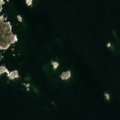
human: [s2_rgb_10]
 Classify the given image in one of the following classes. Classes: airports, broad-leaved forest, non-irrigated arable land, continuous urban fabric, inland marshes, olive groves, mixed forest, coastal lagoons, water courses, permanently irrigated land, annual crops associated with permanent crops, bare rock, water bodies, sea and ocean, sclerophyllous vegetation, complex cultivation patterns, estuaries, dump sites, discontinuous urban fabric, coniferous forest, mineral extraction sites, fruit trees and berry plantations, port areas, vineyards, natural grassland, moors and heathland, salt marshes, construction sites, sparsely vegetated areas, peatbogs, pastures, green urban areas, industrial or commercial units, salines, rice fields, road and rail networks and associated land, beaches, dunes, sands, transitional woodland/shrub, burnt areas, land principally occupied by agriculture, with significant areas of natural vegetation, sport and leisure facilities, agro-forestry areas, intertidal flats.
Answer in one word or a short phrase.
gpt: sea and ocean